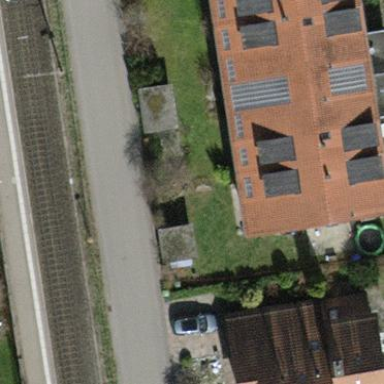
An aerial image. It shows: Terrace building with gabled roof made of tiles.